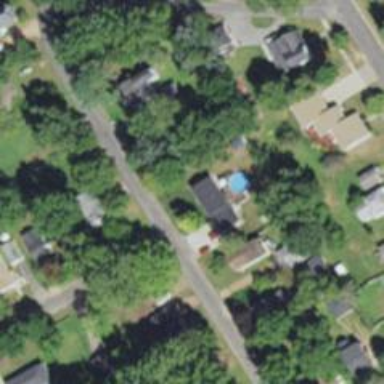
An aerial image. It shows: Residential road.